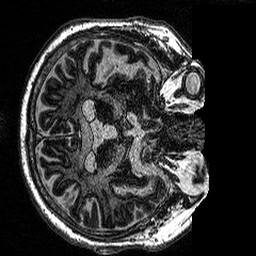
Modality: MP2RAGE
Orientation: axial
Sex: male
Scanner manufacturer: siemens
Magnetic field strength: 3 T
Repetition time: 5 s
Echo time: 0.00292 s